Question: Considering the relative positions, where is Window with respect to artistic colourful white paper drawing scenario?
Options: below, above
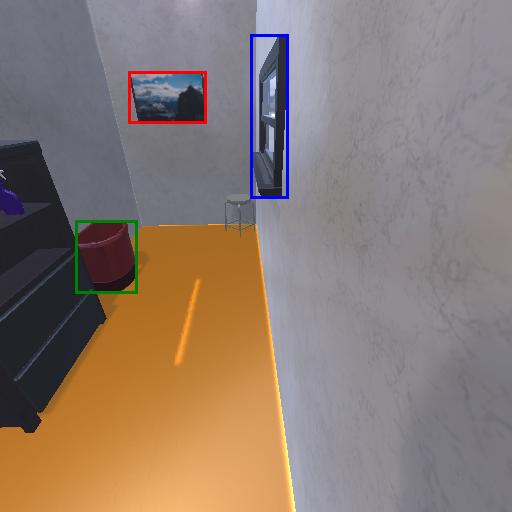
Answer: below